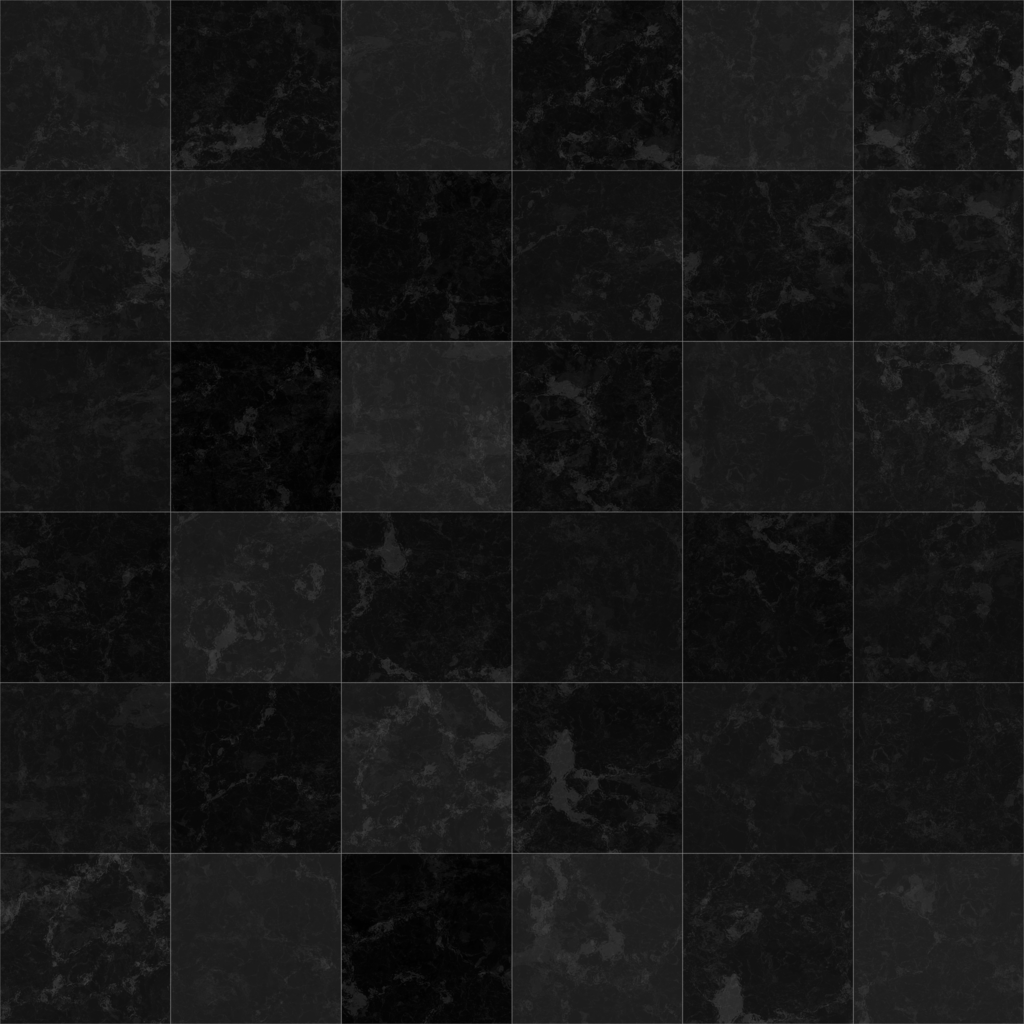
Texture map type: Roughness